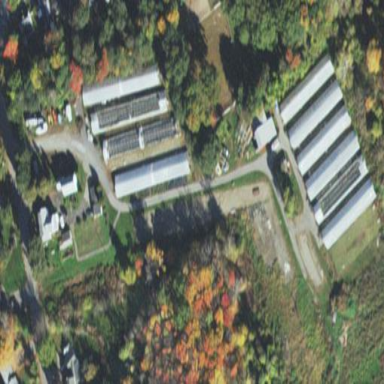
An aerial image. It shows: Area dedicated to greenhouse horticulture.